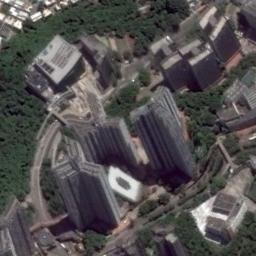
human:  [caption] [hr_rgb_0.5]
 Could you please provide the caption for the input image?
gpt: A commercial area with lots of high-rise buildings of different heights is surrounded by some roads and trees .

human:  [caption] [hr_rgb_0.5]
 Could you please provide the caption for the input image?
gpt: In a business district there are many tall buildings and a few lawns and several roads and many trees .

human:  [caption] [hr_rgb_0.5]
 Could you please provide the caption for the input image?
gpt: The green space is large .

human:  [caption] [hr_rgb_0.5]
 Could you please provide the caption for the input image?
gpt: The commercial area is consist of many tall buildings next to the trees .

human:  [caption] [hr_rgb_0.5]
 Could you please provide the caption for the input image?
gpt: There are buildings with many green trees around on a commercial area .